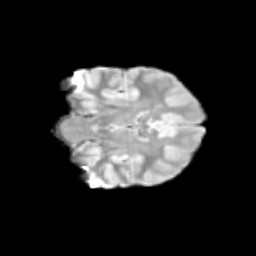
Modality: T2w
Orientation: coronal
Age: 11
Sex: male
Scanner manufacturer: siemens
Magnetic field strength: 3 T
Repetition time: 3.8 s
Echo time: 0.07 s